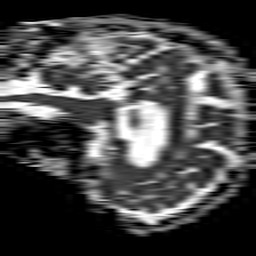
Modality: ADC
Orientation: sagittal
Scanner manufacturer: philips
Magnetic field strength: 1.5 T
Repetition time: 4.6 s
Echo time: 0.08631 s